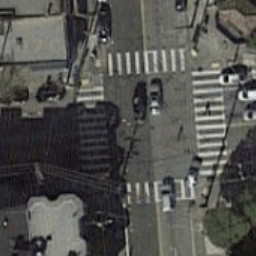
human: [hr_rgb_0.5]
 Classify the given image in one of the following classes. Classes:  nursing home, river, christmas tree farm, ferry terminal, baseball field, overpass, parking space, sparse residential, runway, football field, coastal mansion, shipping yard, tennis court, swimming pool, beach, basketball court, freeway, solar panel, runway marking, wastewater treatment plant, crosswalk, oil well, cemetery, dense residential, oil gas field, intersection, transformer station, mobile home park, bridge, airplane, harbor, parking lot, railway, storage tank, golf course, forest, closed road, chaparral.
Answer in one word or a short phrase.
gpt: crosswalk